Interaction volume radius: 10 \u00c5
Interaction volume height: 15 \u00c5
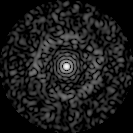
Disorder parameter: 0.838